Question: I wanted to try out some simple operations on files and I started with opening and saving files (I use Python)
'''
image = cv2.imread("image.png")
cv2.imwrite("image_processed.png", image)
'''
After this operation my original 'image' from 33kB transforms into the same looking 144kB image.
I have tried doing something like this : <URL>
'''
params = list()
params.append(cv.CV_IMWRITE_PNG_COMPRESSION)
params.append(8)
image = cv2.imread("image.png")
cv2.imwrite("image_processed.png",image,params)
'''
But this does not change much ( size decreased to 132kB )
This is the image which I am working with:

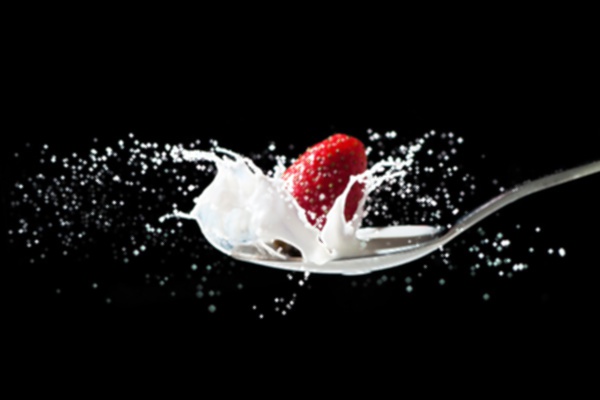
Answer: Some png writers like GIMP write much better compressed PNGs than standard libpng, which is used by opencv. You can also open and save the image again with Imagemagick, and see what difference that makes (as compared to OpenCV).
There is even specialized software that tries to better re-compress PNGs, like pngcrush.
Can you provide the image in question? I would like to play with it, regarding file size optimization.